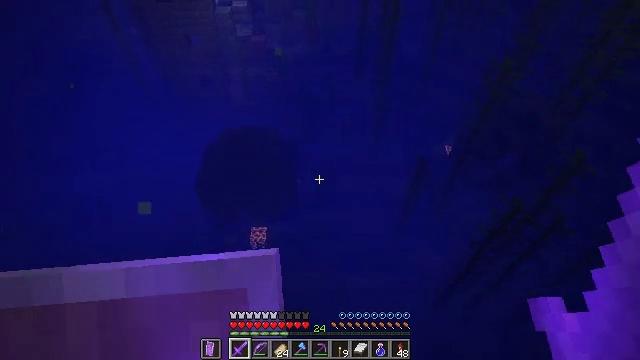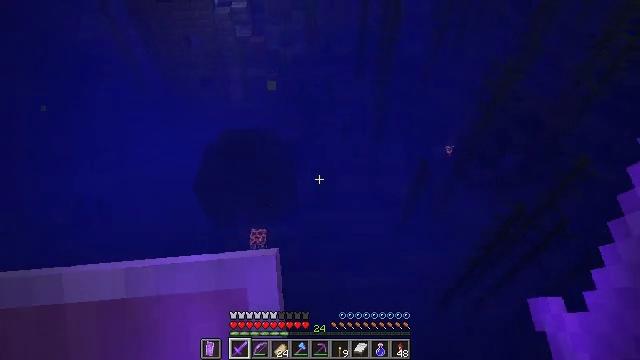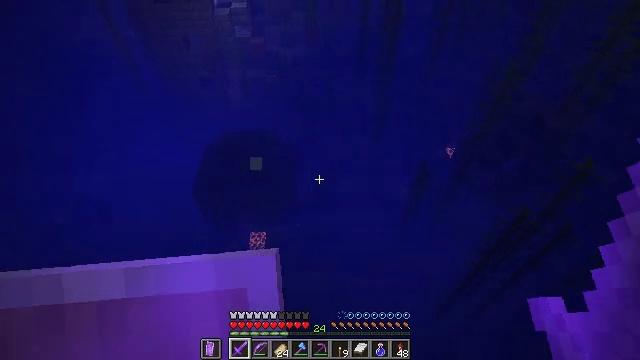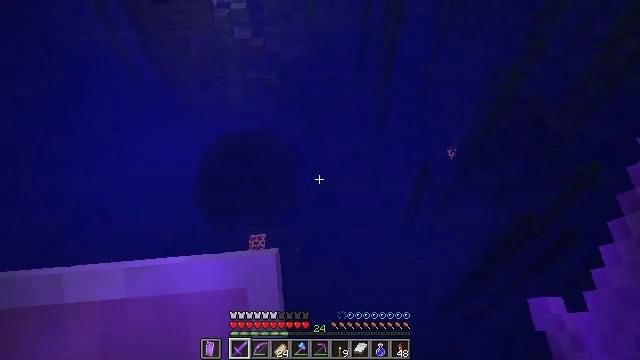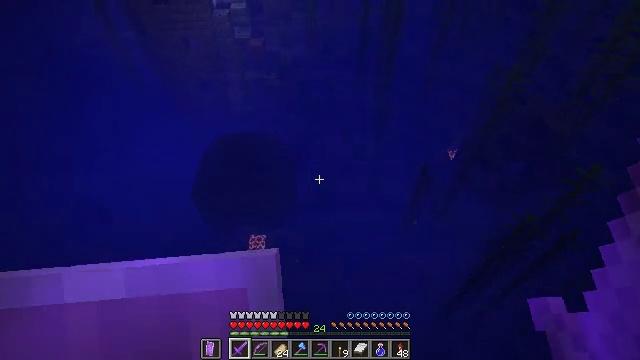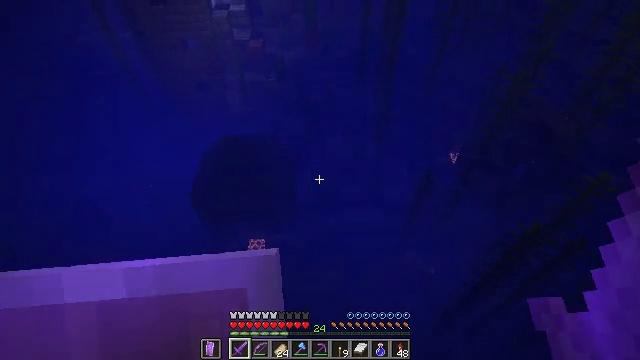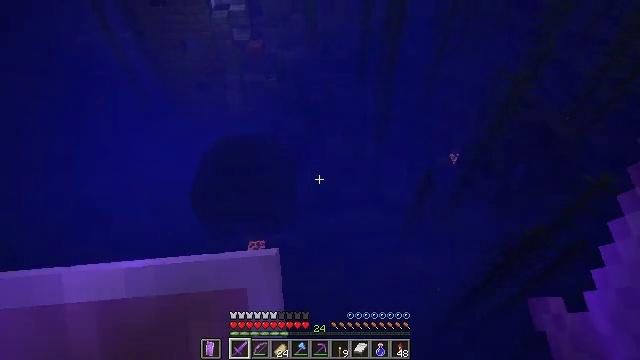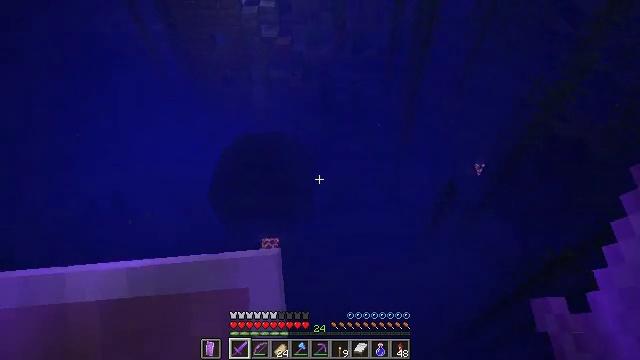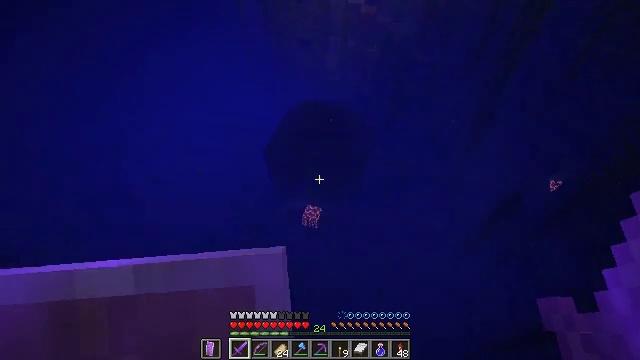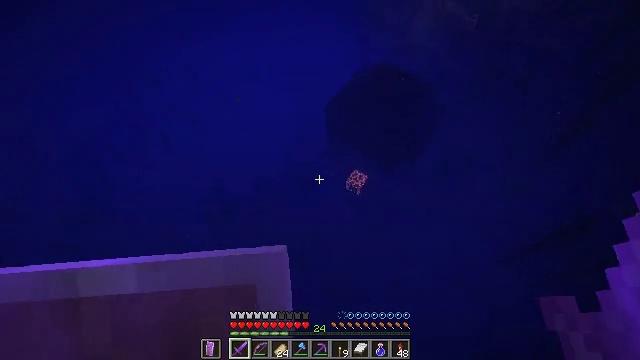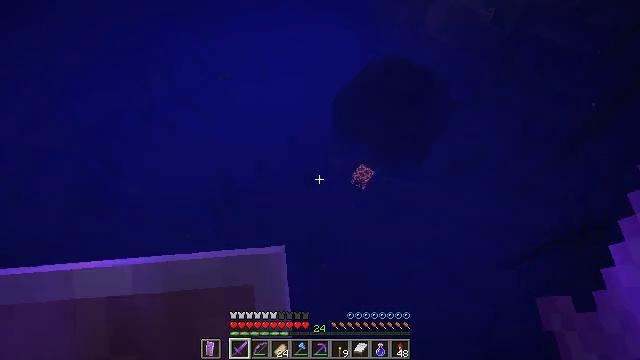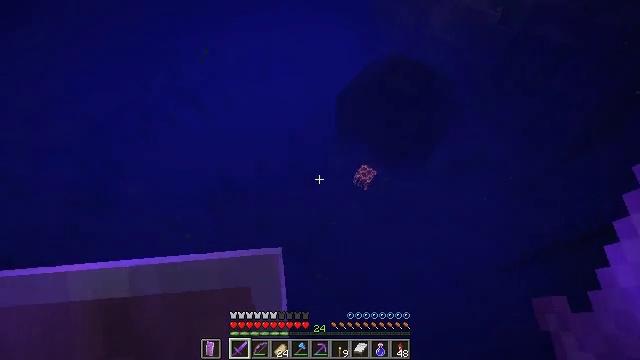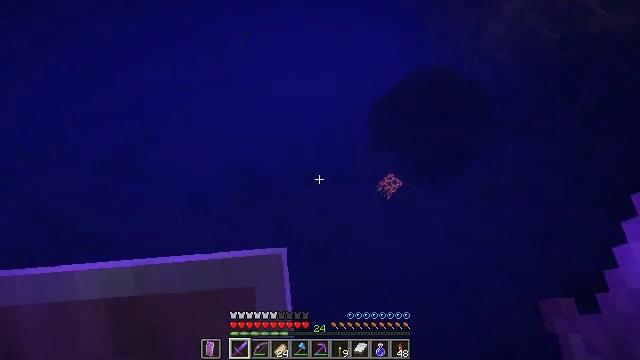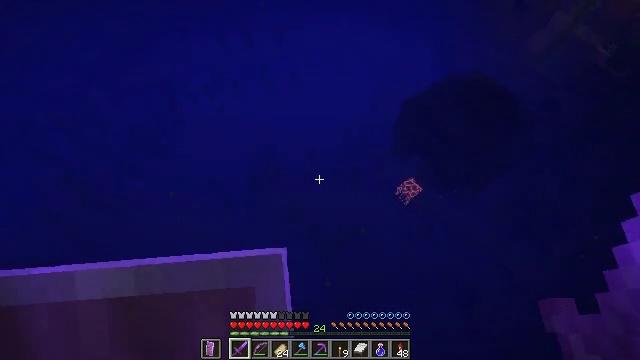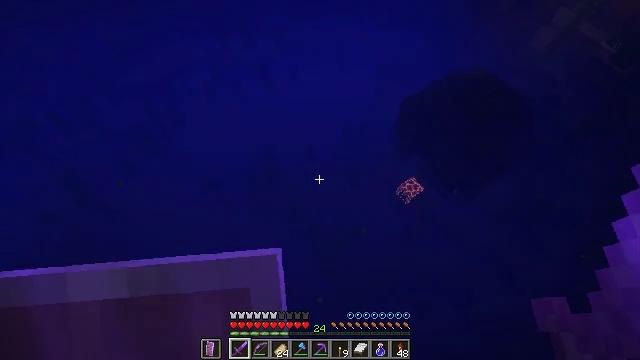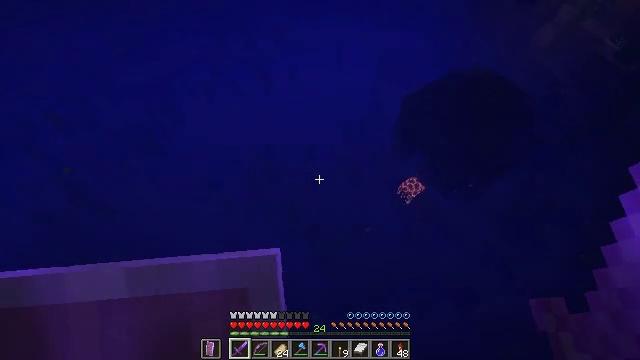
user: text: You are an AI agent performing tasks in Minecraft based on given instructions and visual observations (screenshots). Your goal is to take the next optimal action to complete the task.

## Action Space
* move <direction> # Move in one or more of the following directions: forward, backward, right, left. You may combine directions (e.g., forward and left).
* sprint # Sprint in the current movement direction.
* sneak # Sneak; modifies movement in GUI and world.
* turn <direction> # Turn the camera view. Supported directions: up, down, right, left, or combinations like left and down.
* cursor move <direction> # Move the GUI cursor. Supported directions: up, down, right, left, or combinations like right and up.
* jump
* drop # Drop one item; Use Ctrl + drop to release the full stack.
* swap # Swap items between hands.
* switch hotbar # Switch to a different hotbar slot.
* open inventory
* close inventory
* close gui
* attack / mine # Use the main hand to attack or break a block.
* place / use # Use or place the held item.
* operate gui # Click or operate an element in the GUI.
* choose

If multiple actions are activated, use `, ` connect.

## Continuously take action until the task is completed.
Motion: motion action
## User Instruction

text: Drop stone brick stairs.
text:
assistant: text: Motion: move forward
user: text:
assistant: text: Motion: move forward
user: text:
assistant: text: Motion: move forward
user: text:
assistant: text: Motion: move forward
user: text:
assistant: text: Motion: move forward
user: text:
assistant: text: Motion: move forward
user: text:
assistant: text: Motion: move forward, turn left
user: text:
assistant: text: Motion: move forward, sneak, turn left and down
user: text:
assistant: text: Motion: move forward, sneak, turn left and down
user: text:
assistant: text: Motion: move forward, sneak, turn left and down
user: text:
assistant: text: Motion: move forward, sneak
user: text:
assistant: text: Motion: move forward, sneak, turn left
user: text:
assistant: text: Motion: move forward, sneak, turn left
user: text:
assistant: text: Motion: move forward, sneak
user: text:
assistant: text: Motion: move forward, sneak
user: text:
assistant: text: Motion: move forward, sneak
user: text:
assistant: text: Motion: move forward, sneak
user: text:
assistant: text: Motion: move forward, sneak
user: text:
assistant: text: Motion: move forward, sneak
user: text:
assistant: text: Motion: move forward, sneak
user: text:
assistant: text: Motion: move forward, sneak
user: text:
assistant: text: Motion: move forward, sneak
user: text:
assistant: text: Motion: move forward, sneak, turn left and up
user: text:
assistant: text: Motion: move forward, turn left and up
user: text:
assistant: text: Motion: move forward, turn left and up
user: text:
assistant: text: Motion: move forward, turn left and up
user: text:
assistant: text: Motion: move forward, turn left and up
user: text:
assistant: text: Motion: move forward, turn left and up
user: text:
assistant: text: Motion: move forward, turn left and up
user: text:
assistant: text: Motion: move forward, turn left